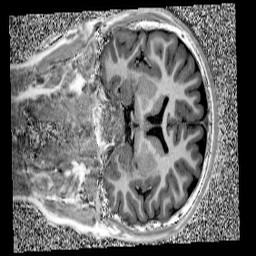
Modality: UNIT1
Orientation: coronal
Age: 11
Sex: male
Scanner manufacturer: siemens
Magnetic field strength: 3 T
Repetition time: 4 s
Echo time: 0.00303 s